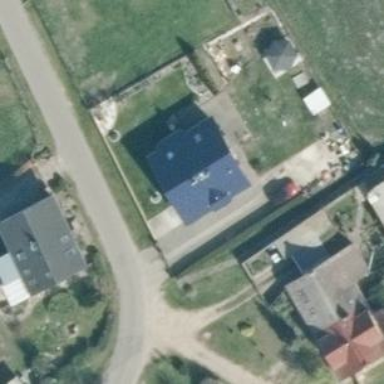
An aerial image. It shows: Detached building with gabled roof.